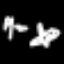
Label: airplane